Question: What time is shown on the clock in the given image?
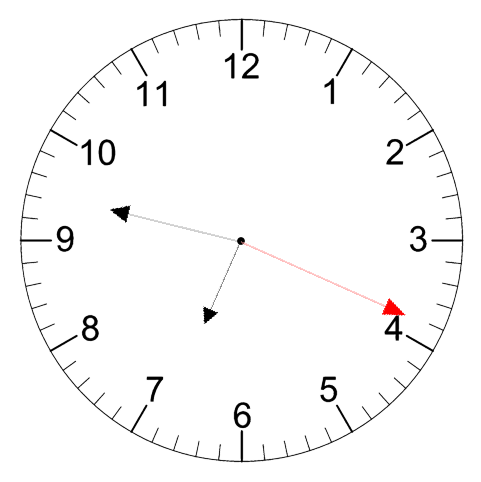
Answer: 06:47:19